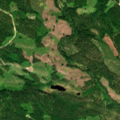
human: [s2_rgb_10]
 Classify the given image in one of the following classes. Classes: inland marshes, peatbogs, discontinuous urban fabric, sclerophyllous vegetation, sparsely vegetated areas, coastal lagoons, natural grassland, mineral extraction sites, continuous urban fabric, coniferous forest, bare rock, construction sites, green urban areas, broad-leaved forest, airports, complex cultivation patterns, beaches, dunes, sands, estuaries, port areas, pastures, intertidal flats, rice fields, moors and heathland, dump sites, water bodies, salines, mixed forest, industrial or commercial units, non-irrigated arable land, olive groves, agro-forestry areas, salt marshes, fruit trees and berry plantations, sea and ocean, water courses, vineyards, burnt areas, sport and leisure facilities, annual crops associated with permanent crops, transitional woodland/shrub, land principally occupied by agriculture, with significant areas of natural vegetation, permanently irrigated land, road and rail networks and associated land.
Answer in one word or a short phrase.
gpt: coniferous forest, mixed forest, transitional woodland/shrub